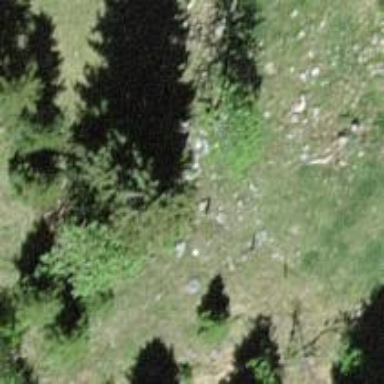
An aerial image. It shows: Needle-leaved tree in natural setting.